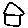
Label: house